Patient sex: M
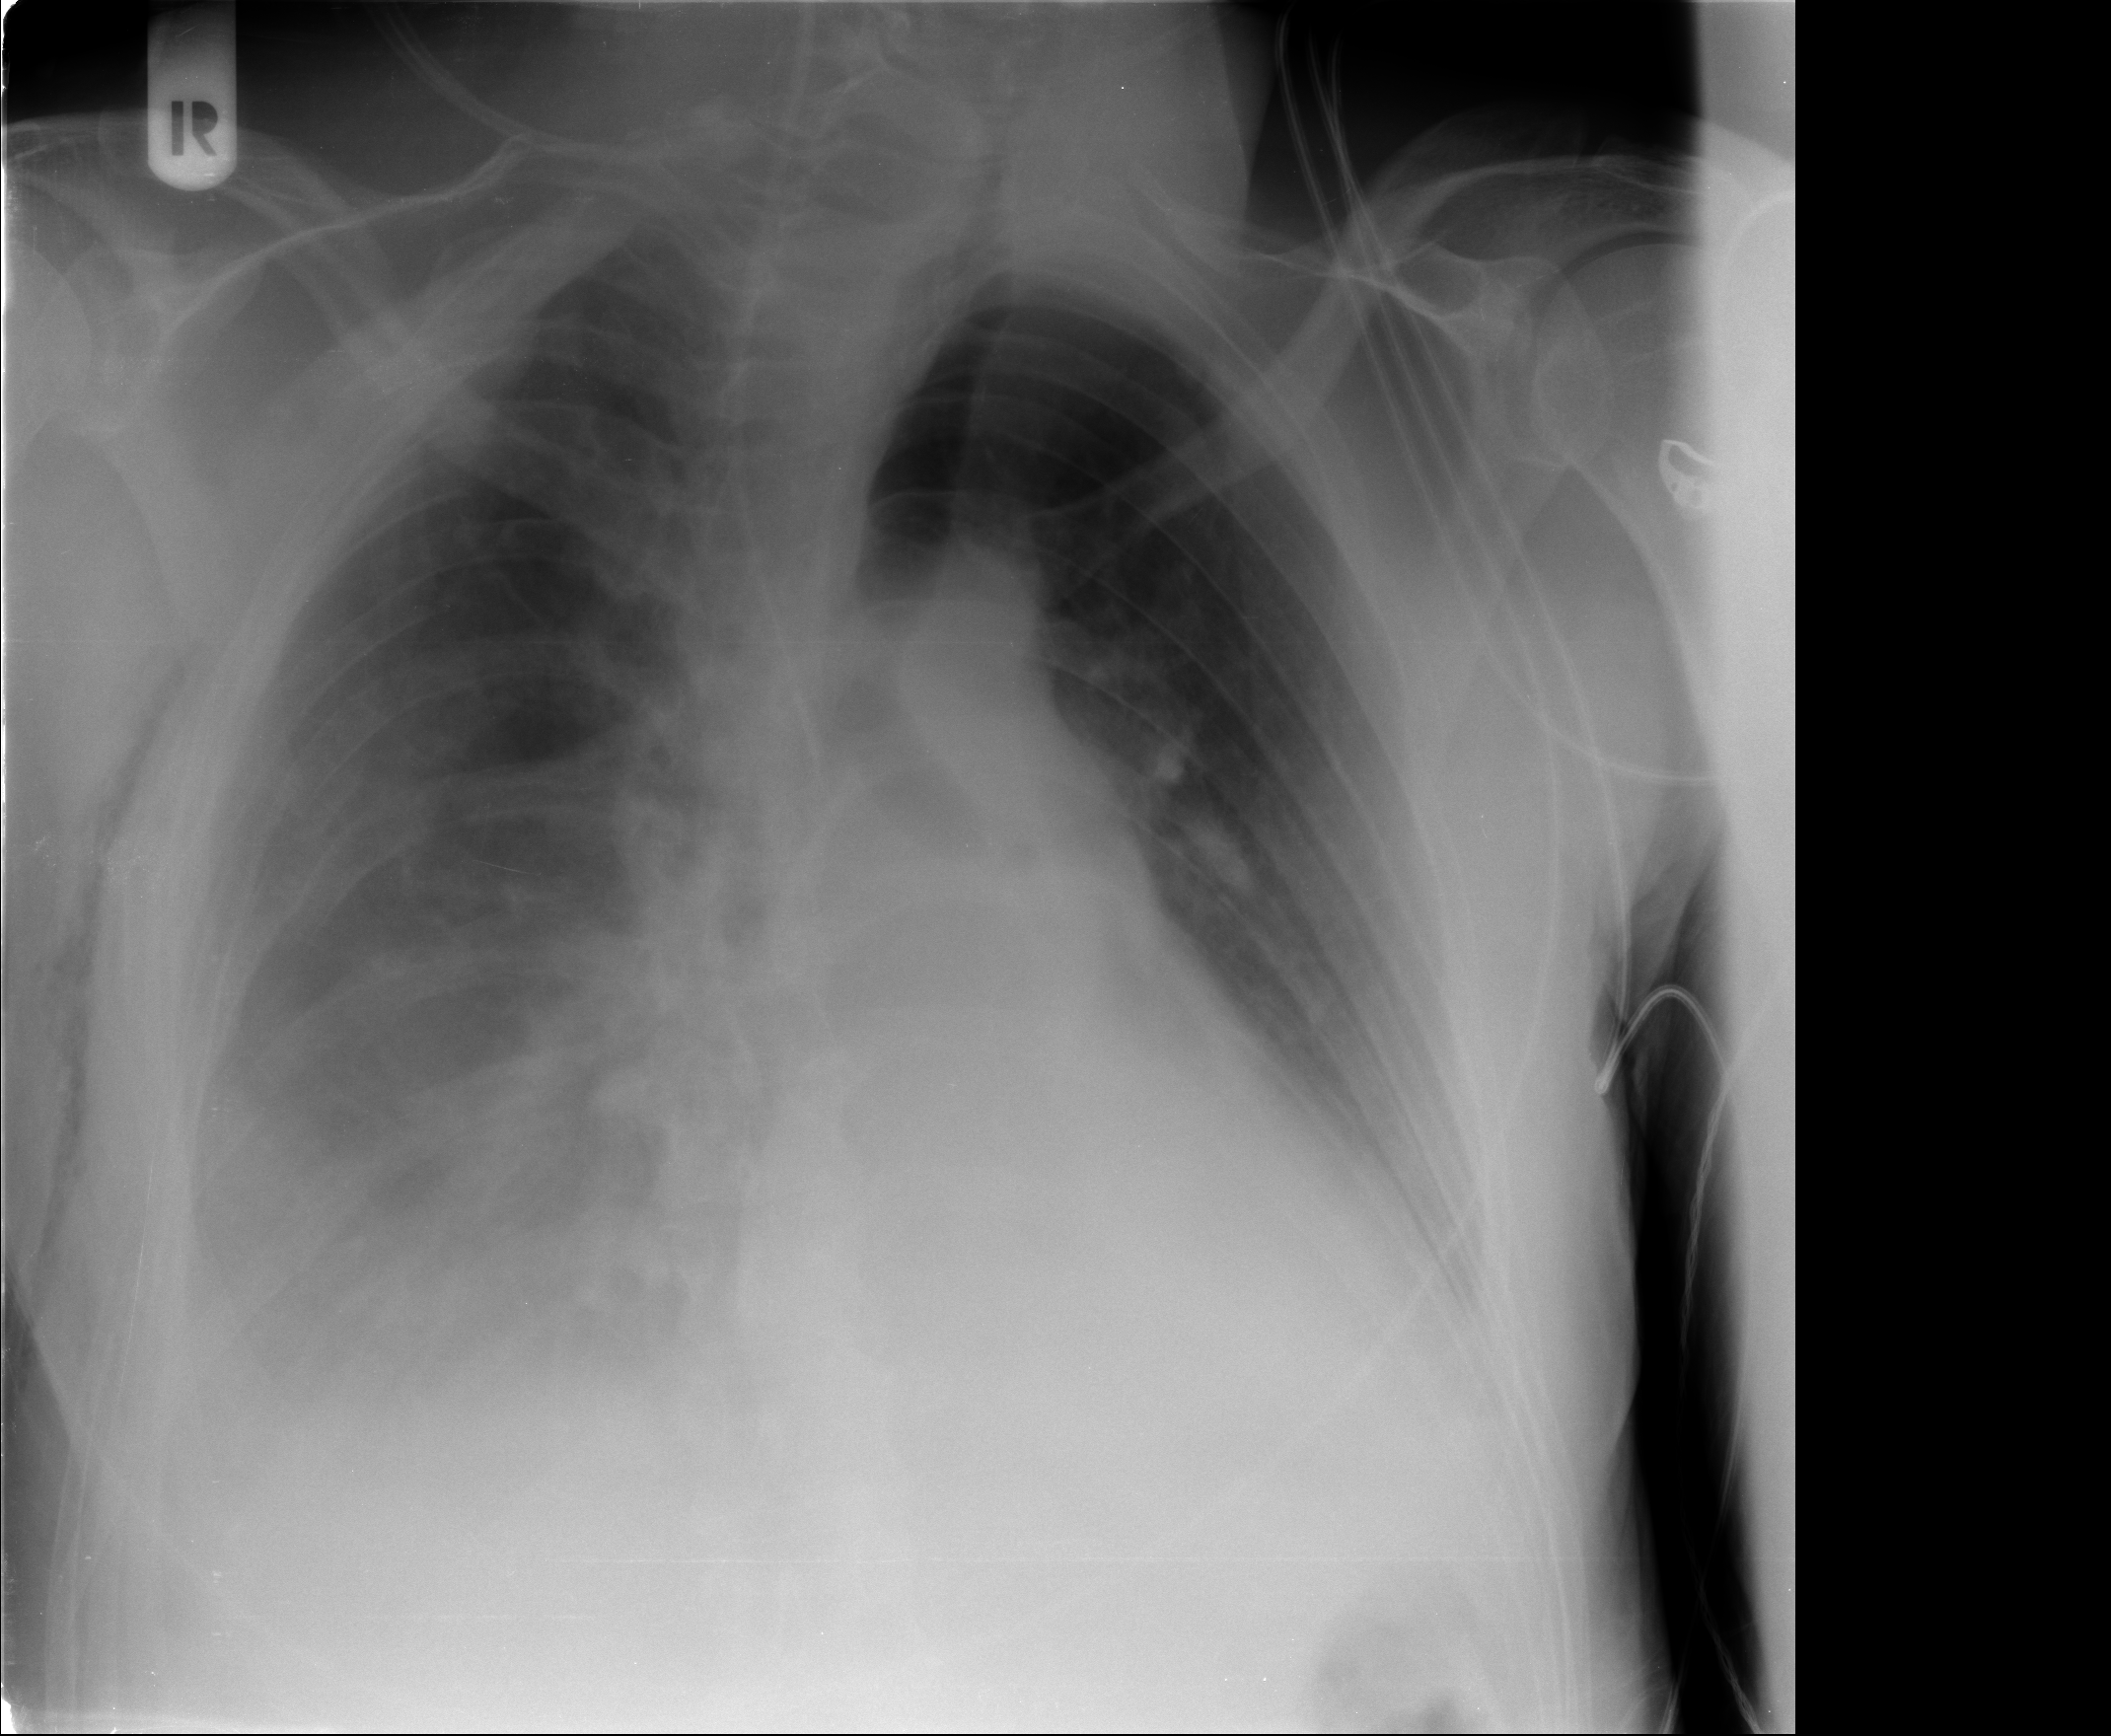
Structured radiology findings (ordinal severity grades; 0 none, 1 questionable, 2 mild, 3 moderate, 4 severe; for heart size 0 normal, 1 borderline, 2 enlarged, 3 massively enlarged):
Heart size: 0
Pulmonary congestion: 2
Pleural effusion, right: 3
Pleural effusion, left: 2
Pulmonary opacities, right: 2
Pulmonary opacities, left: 3
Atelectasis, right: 3
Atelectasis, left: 3